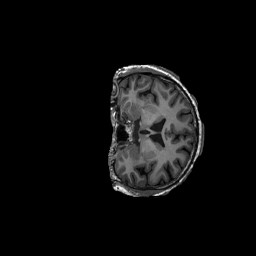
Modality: T1w
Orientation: coronal
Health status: ill
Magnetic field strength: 3 T